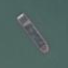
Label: civil